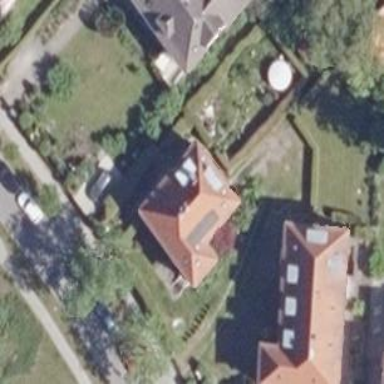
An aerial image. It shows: Hipped roof apartment building.